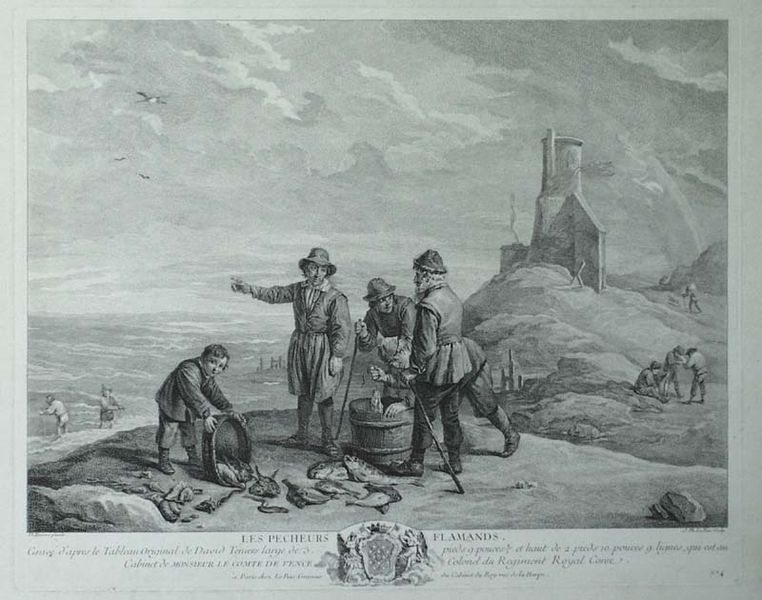
Titel: Les pecheurs flamands
Künstler: Jacques-Philippe Lebas
Standort: Karlsruhe
Institution: Staatliche Kunsthalle Karlsruhe
Schlagwörter: berg, felsen, himmel, mann, meer, vogel, wasser, weiß, wolken, fluss, landschaft, menschen, see, ufer, grau, hut, hüte, männer, schwarz, skizze, zeichnung, gebäude, haus, wolke, malerei, architektur, mensch, schale, stein, steine, feld, hügel, morgen, vögel, hütte, kirche, rauch, boden, mantel, drei, kind, personen, arbeit, fliegen, kinder, ofen, schornstein, stock, turm, küste, schrift, strand, wellen, stab, fischer, arbeiten, kiepe, berge, grafik, graphik, möven, möwe, möwen, sturm, unwetter, korb, stube, junge, zeigen, klippe, ozean, ruine, haken, knabe, burg, leuchtturm, druck, druckgraphik, lithographie, druckgrafik, radierung, stich, schwarzweiß, text, stöcke, angel, fass, wappen, fisch, beute, jäger, kapelle, flämisch, räuchern, fang, bottich, entdecker, eimer, kupferstich, netz, jagen, fische, angler, flamen, tonne, drucke, angeln, scholle, aal, angelhaken, fischen, regenbogen, schirft, flandern, llandschaft, gebäide, zeigend, stahlstich, zeigt, schon wieder, jger, mann#, lecuhtturm, fass fische, stockfischer, fischet, landsch, owlekn